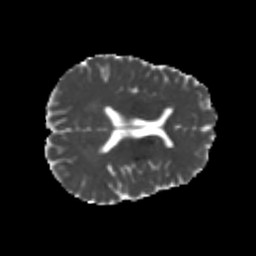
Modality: MD
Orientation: axial
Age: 22
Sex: male
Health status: healthy
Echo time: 0.074 s